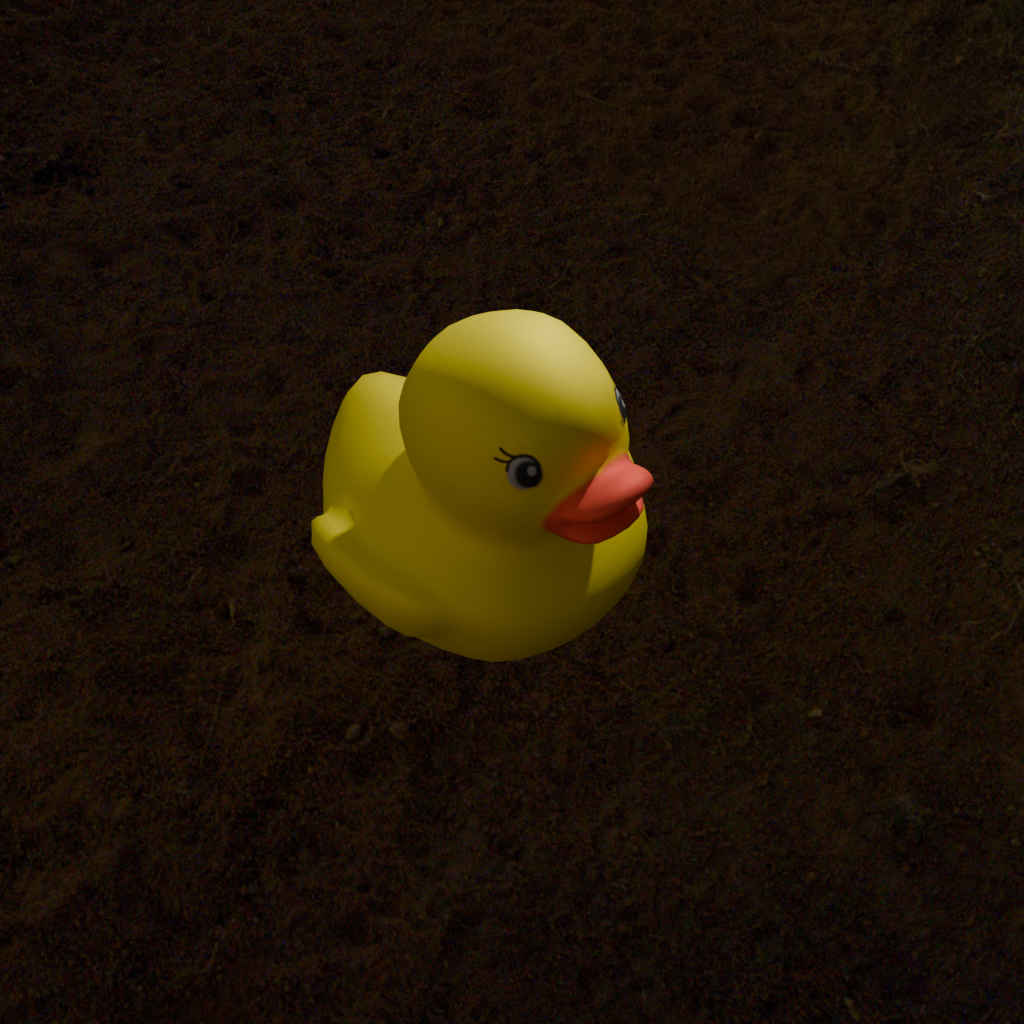
an image of a yellow rubber duck seen from <front_right_top> in a starry sky over a savanna at night.